Field crop: maize
Growth stage: 2
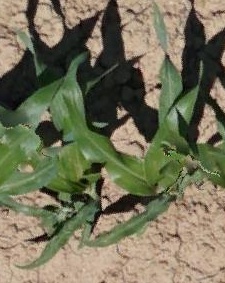
Species: maize